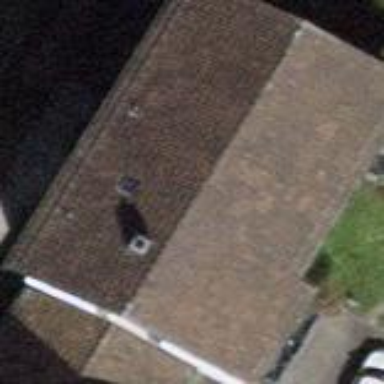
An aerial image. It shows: Building with pitched roof.